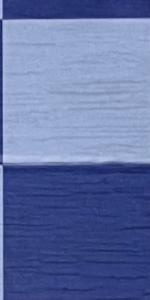
Label: Empty